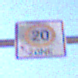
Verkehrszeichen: BeginnZone20
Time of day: MorningAfternoon
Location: Outdoor (Nature)
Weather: Clear
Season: NotSpecified
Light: Natural